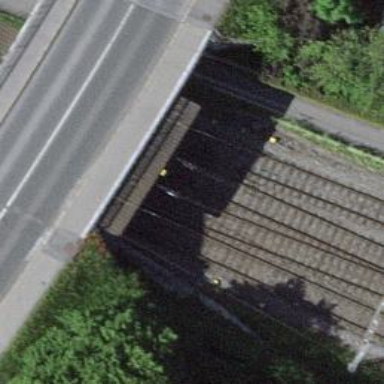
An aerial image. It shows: Railway track with contact line for electrification.